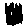
Label: fish